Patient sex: M
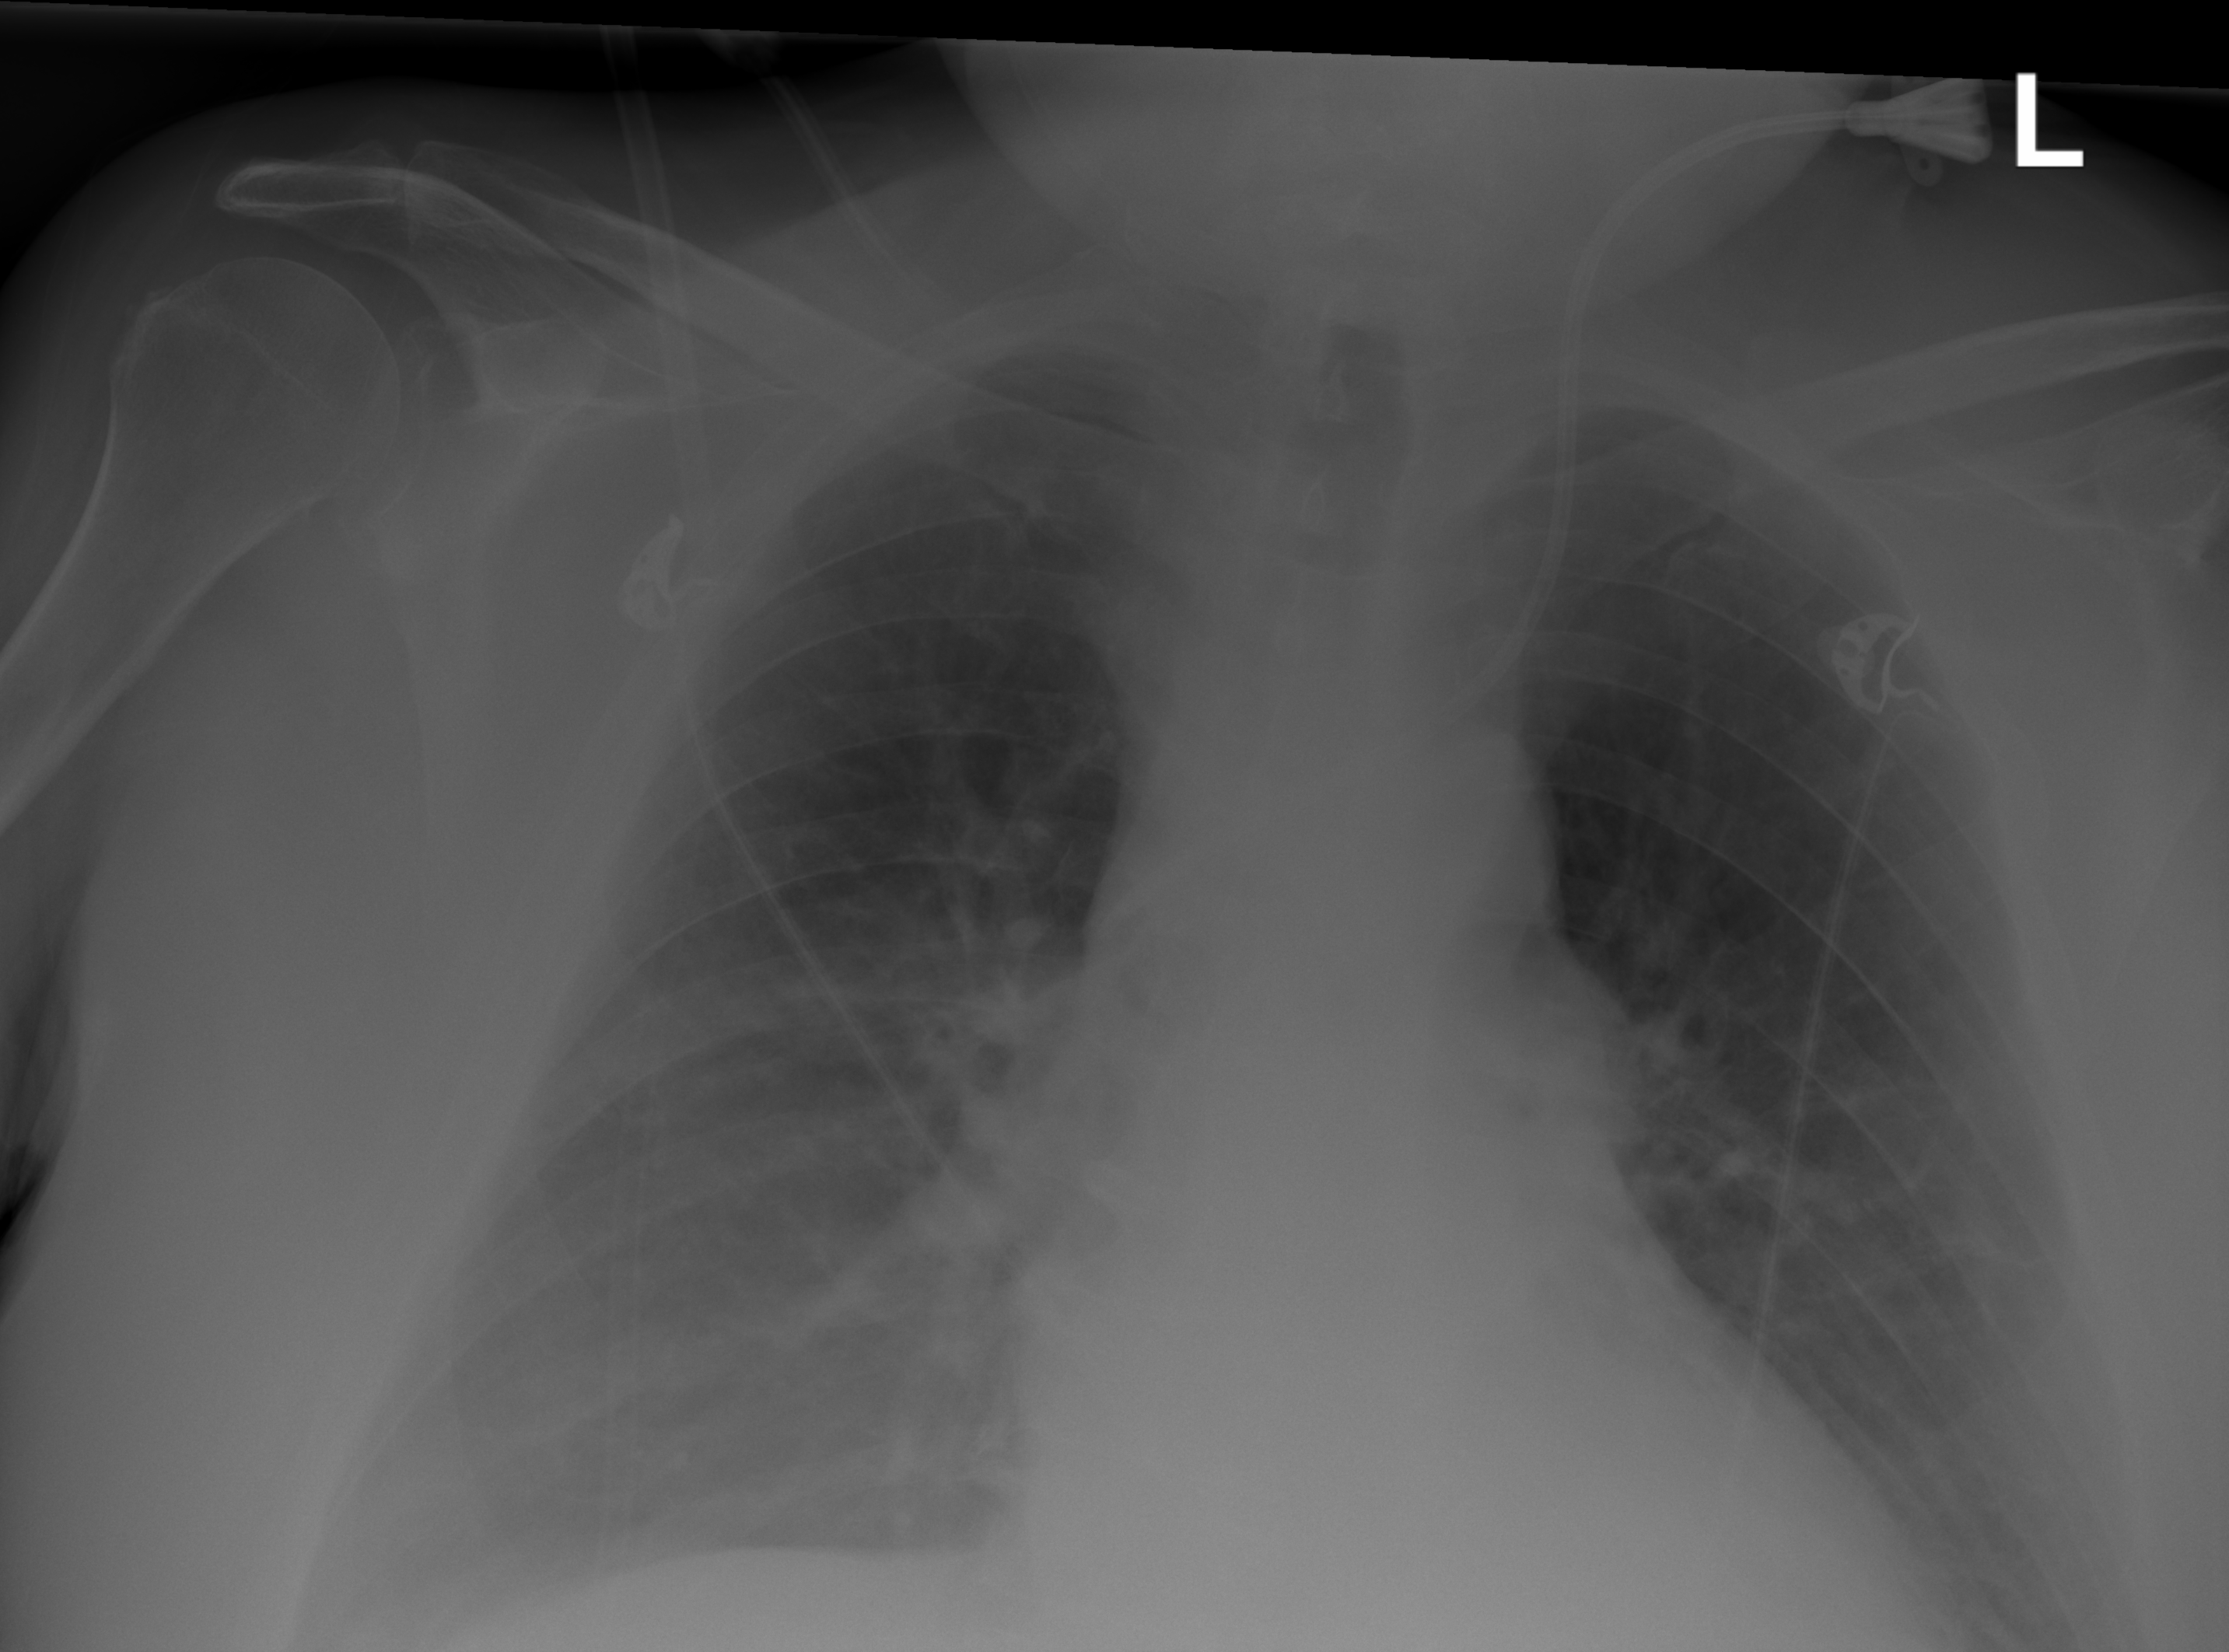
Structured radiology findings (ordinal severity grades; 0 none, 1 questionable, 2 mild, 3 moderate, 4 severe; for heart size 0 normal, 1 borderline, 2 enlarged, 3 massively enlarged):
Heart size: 1
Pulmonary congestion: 2
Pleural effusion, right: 2
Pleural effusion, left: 2
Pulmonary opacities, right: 2
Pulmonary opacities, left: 2
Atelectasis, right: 2
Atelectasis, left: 2